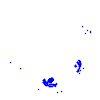
Particle: proton